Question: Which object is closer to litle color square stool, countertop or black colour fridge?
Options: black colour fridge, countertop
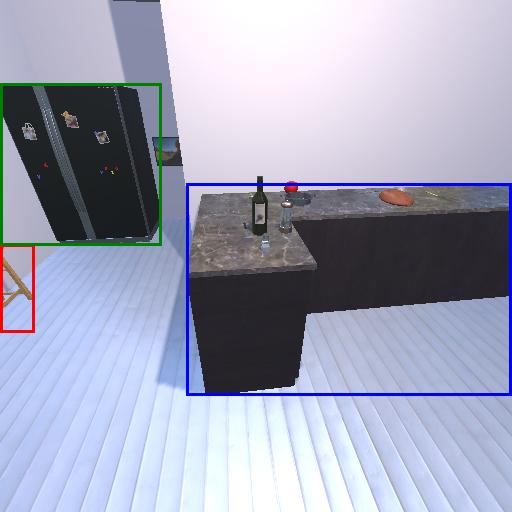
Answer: black colour fridge